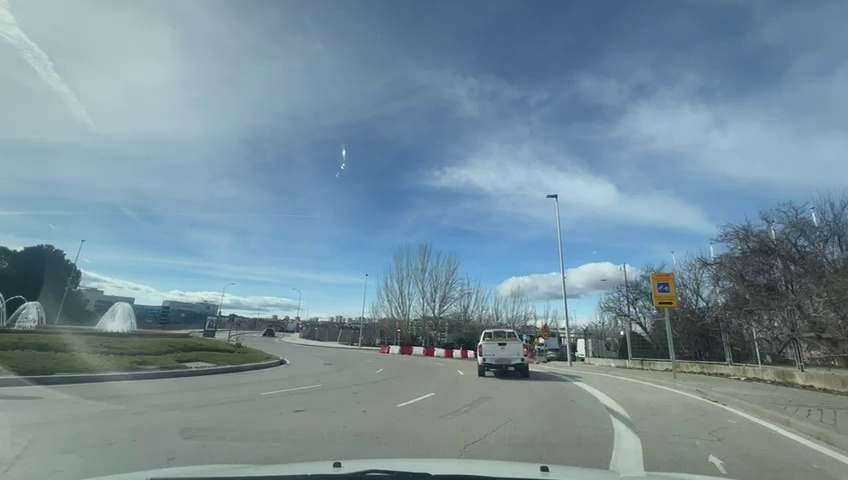
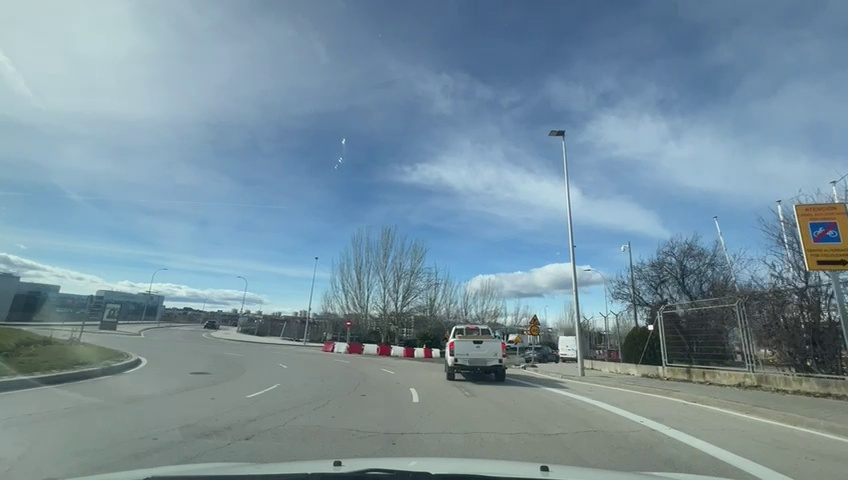
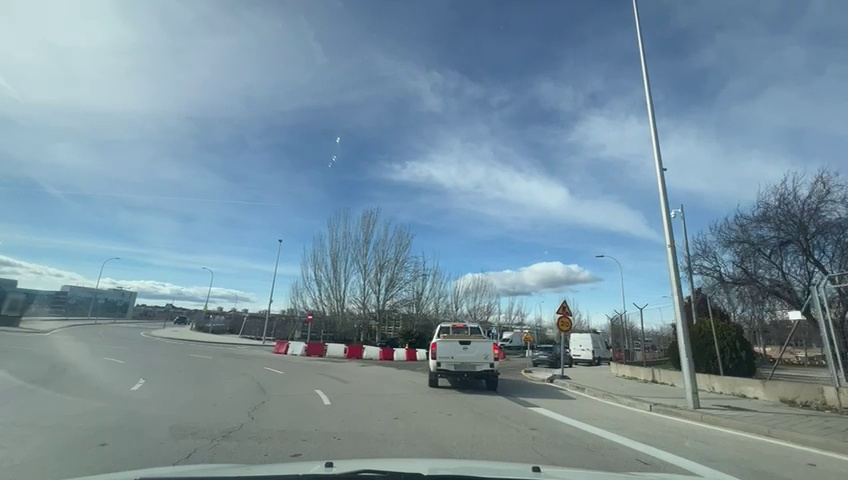
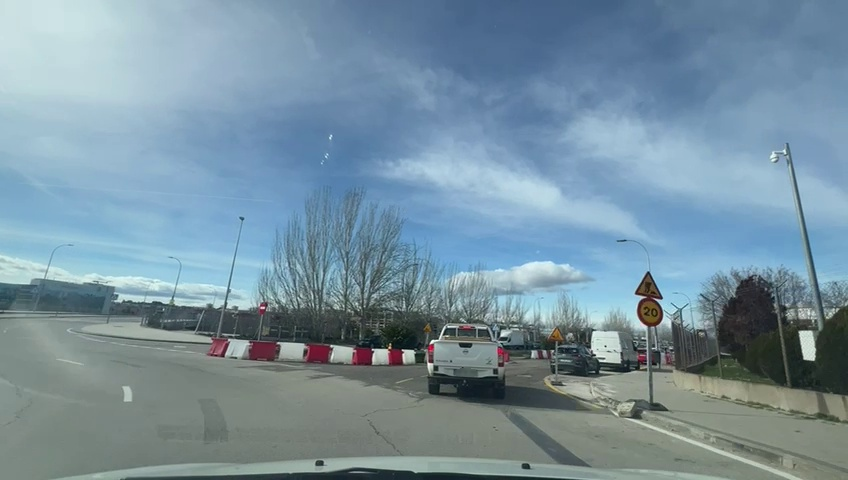
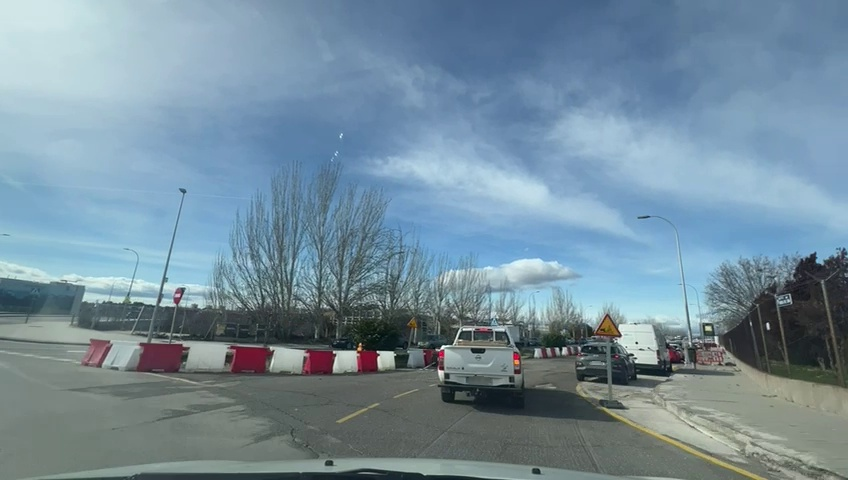
Situation: Construction site
Question: Are construction-related signs, cones, temporary signals, or closed lanes visible in the scene?
Answer: Yes
Reasoning: construction-related yellow signs, movable red and white barriers, and temporary lanes are visible in the scene

Situation: Construction site
Question: Are temporary yellow lane markings visible?
Answer: Yes
Reasoning: Yellow lane lines become visible towards the end of the sequence, indicating a temporary traffic layout

Situation: Construction site
Question: Are road workers visible on or near the roadway?
Answer: No
Reasoning: no persons are visible at all

Situation: Construction site
Question: Is the ego lane narrowed or laterally shifted due to construction elements?
Answer: Yes
Reasoning: After the right turn there are temporary lane markings which appear to be quite narrow. After the turn, red and white movable barriers on the left limit the overall size of the lanes

Situation: Construction site
Question: Is construction machinery or heavy equipment present near or within the roadway?
Answer: No
Reasoning: No construction related heavy equipment is evident

Situation: Construction site
Question: Is a temporary reduced speed limit sign visible in the scene?
Answer: Yes
Reasoning: A temporary yellow 20 speed limit sign is posted on the right before the work zone, together with a couple of other yellow temporary warning signs.